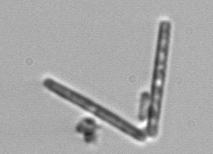
Label: Thalassionema